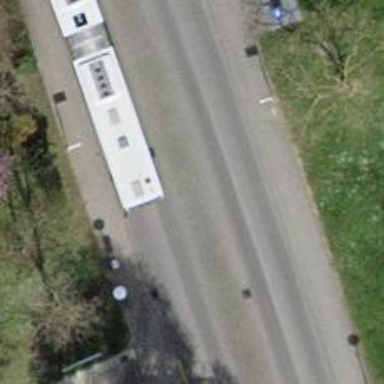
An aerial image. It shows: Bus stop with designated public transport stop position.